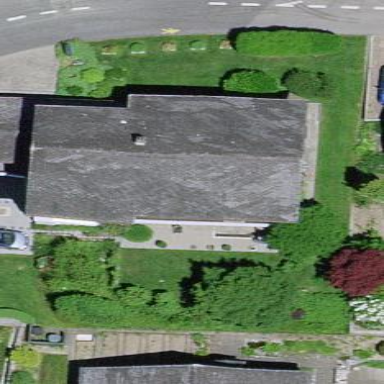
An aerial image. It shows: Residential building.